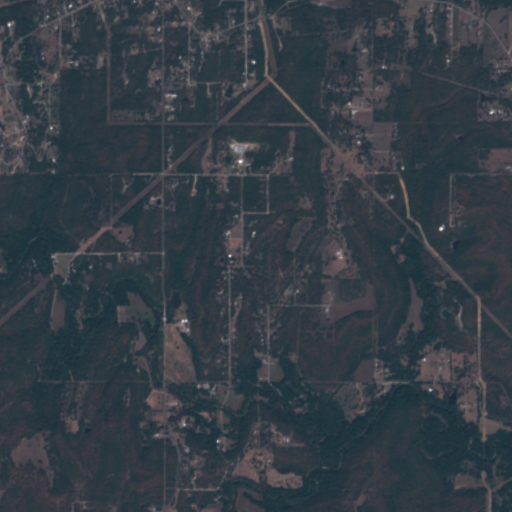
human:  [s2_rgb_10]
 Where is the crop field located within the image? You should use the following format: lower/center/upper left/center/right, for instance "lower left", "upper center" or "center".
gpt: There is no crop field in the image.